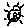
Label: moon